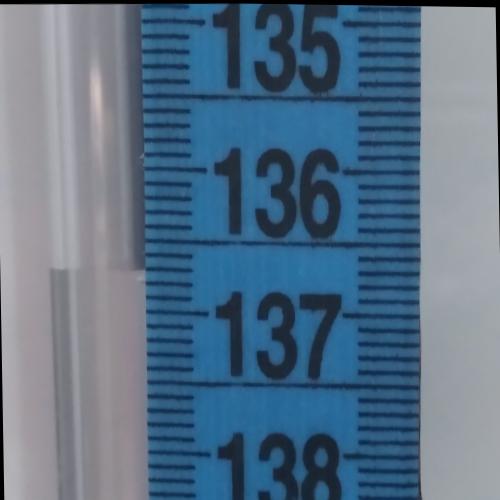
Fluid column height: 136.7 cm